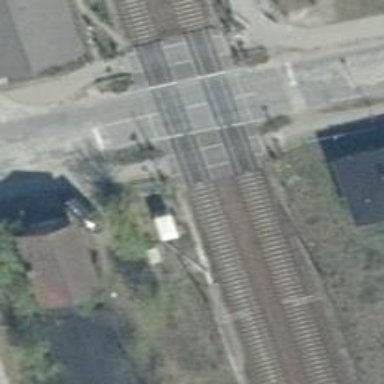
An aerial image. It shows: Railway crossing with full barriers.